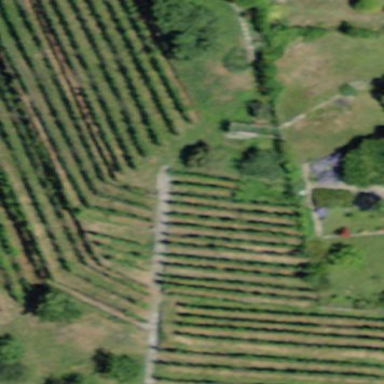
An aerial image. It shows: Vineyard with grape crops.